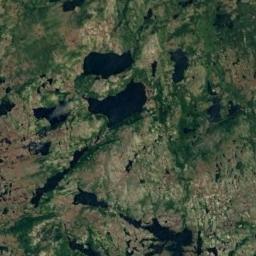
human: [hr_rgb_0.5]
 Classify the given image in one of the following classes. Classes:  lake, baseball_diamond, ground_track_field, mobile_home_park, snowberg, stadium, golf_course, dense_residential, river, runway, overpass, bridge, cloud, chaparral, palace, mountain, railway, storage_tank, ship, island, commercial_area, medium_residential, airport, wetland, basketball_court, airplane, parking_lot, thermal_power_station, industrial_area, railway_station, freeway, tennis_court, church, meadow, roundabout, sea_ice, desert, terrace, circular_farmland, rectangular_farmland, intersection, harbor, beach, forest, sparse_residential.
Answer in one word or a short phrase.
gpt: wetland